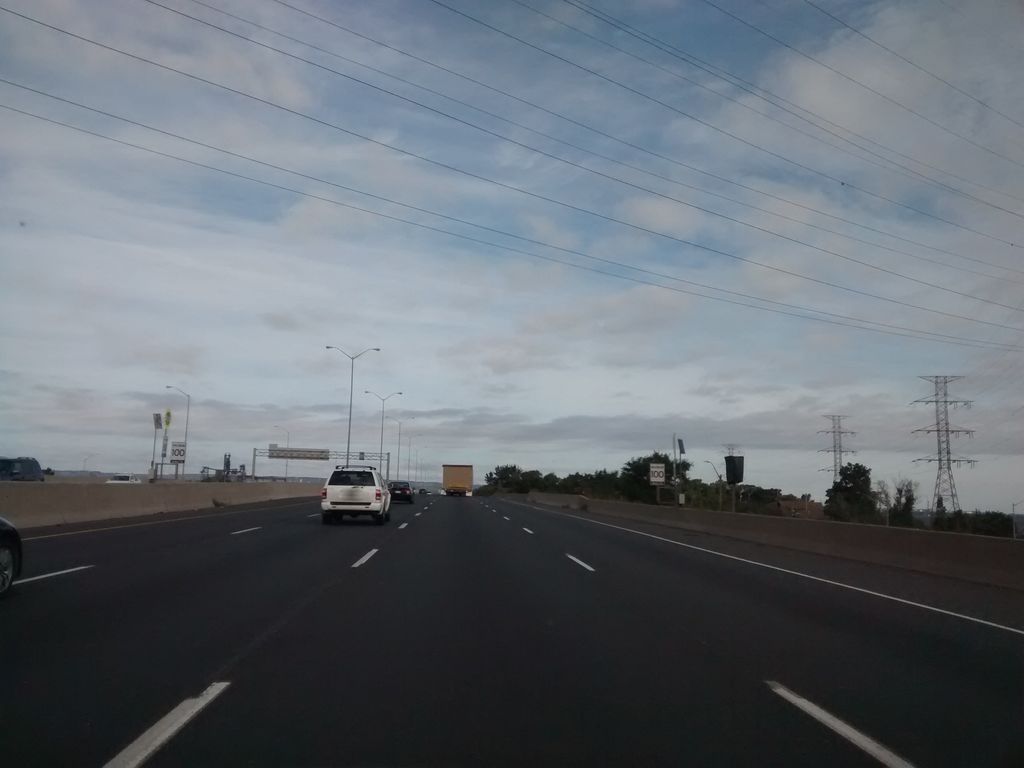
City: hamilton